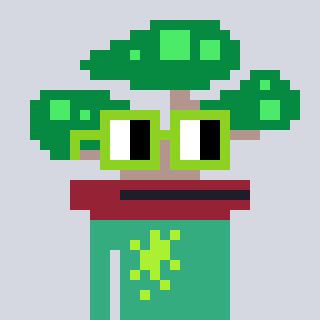
a pixel art character with square light green glasses, a bonsai-shaped head and a teal-colored body on a cool background